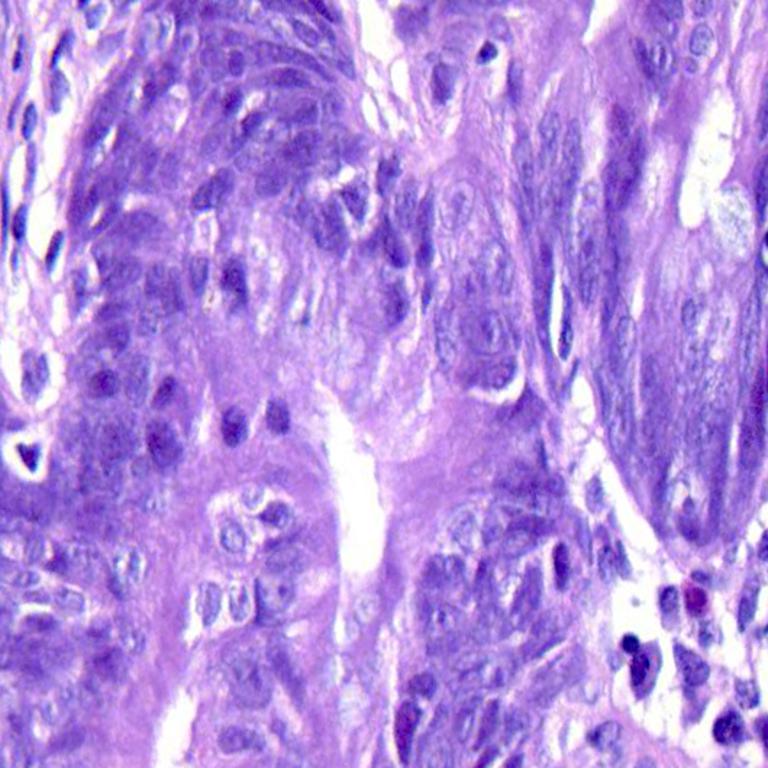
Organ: colon
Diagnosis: adenocarcinomas